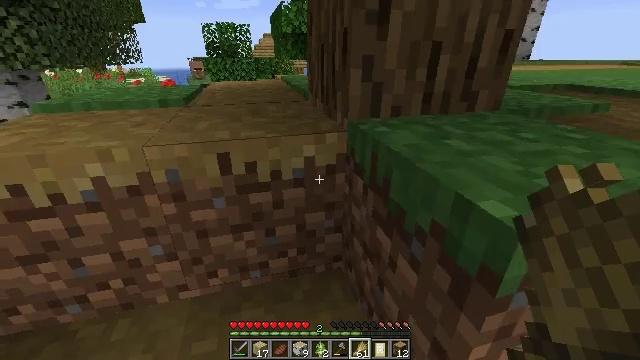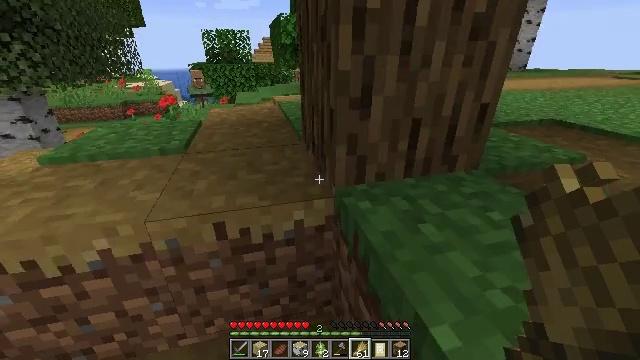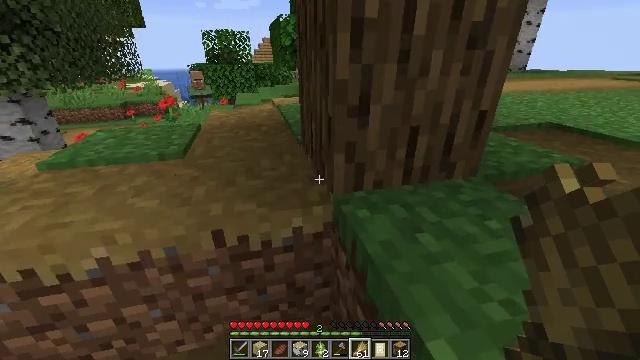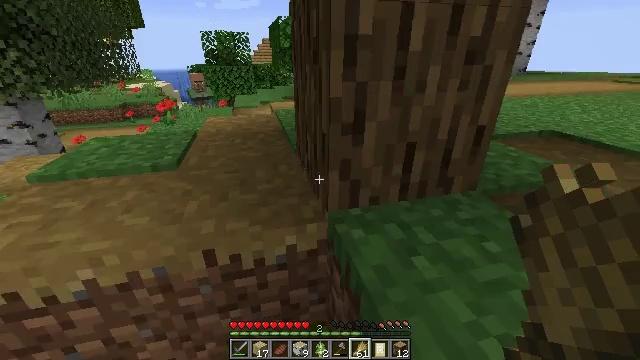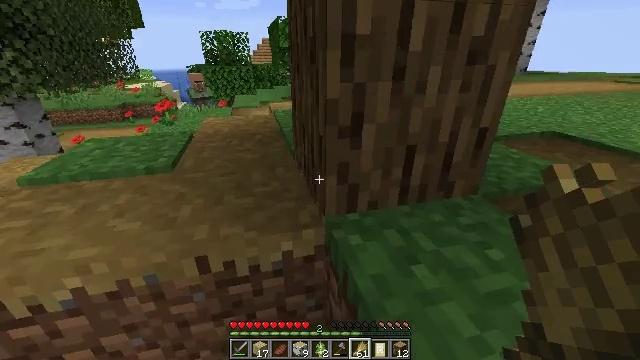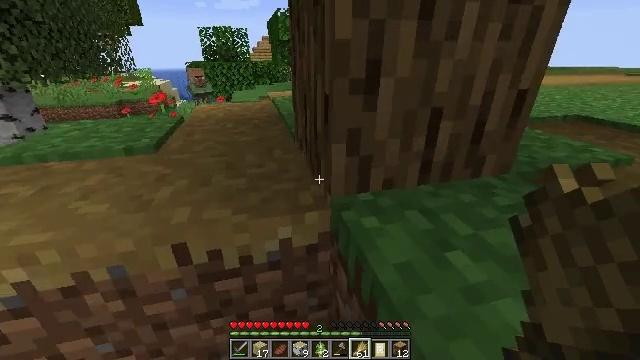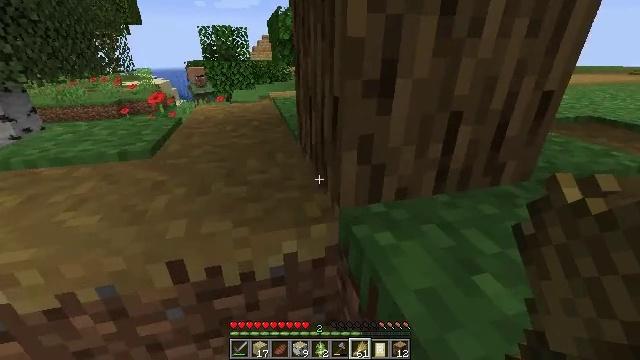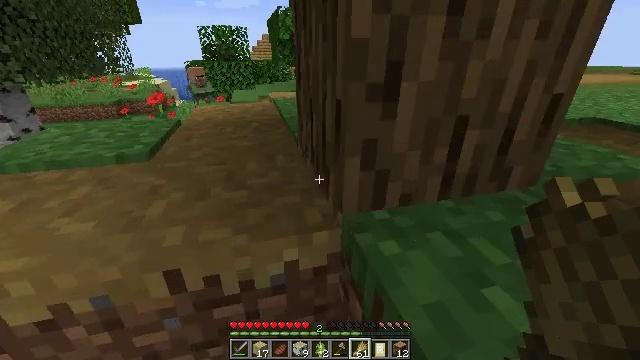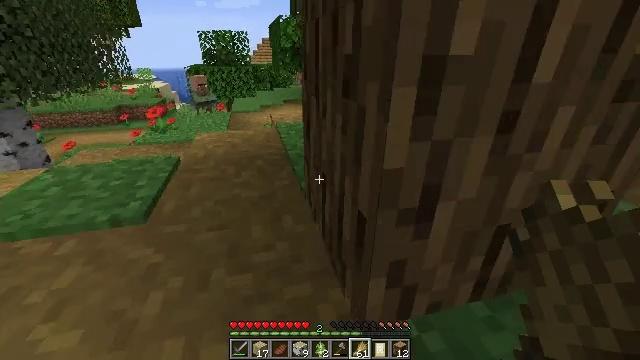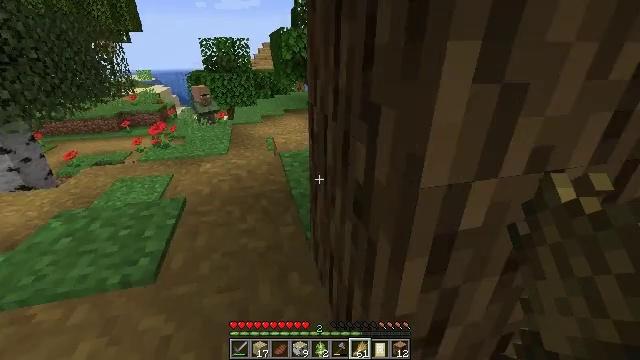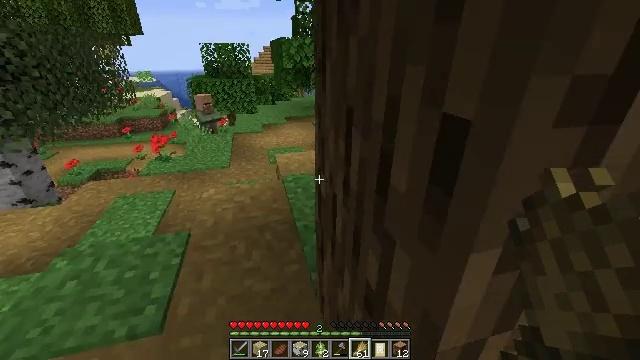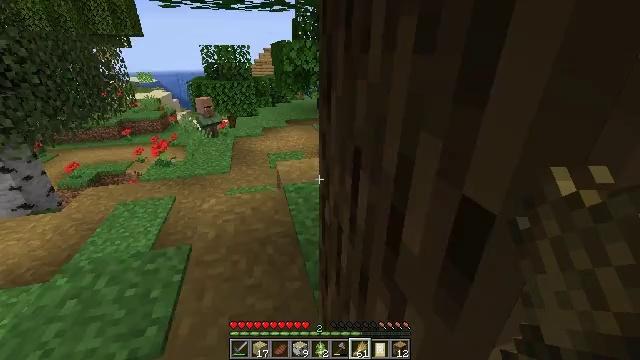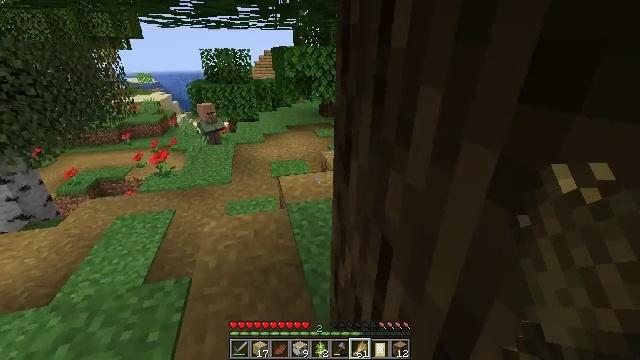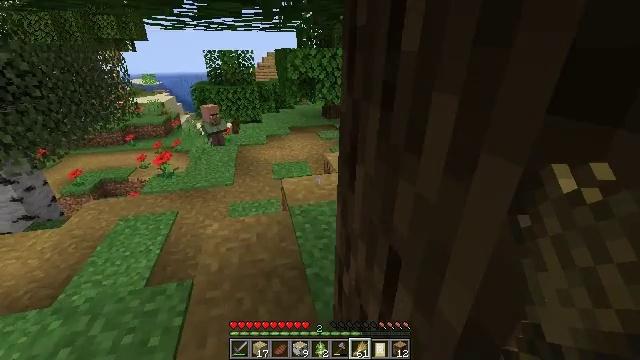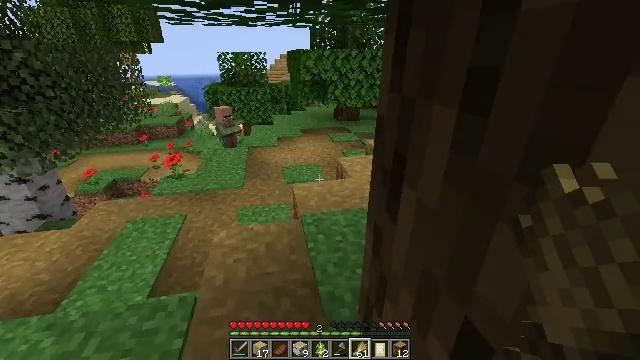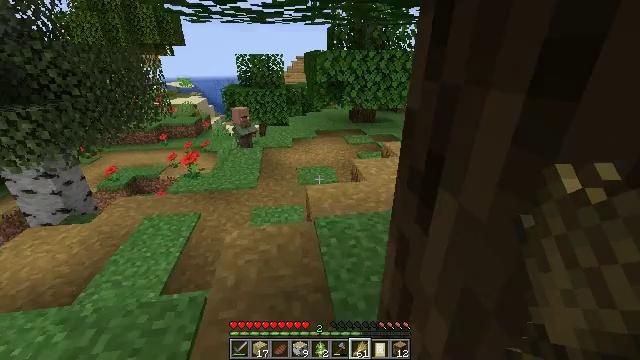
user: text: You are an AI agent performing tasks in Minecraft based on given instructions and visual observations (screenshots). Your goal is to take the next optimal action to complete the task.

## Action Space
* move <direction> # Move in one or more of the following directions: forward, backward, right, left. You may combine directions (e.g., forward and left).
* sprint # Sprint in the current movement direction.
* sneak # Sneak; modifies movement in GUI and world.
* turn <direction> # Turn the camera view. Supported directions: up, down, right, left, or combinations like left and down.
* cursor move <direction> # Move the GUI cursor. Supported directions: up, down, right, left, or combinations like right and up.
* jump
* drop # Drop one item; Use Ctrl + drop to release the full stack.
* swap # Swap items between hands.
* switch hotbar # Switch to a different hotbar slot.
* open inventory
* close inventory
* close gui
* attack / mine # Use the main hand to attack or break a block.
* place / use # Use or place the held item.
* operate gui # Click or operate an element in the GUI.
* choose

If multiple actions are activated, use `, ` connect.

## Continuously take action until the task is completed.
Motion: motion action
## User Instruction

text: Harvest the mature beetroots.
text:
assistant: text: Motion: move forward, jump
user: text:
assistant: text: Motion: move forward, jump
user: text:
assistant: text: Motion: move forward
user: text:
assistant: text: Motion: move forward
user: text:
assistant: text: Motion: move forward
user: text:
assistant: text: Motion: move forward
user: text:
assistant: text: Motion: move forward
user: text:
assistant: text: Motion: move forward, jump
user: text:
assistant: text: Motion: move forward, jump
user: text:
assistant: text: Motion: move forward, jump
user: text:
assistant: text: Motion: move forward, jump
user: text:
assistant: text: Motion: move forward
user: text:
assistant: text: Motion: move forward
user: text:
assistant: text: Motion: move forward, turn left
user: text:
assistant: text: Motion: move forward, turn left
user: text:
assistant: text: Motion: move forward, turn left
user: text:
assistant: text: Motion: move forward
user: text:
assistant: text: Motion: move forward
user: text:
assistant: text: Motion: move forward
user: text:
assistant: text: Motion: move forward
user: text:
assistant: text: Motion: move forward
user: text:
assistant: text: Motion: move forward
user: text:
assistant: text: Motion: move forward
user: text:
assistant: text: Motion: move forward
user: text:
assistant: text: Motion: move forward, turn right
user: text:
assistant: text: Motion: move forward, turn right
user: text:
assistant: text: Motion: move forward, turn right
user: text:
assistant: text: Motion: move forward, turn right
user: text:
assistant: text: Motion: turn right
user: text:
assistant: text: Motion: no_op